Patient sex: F
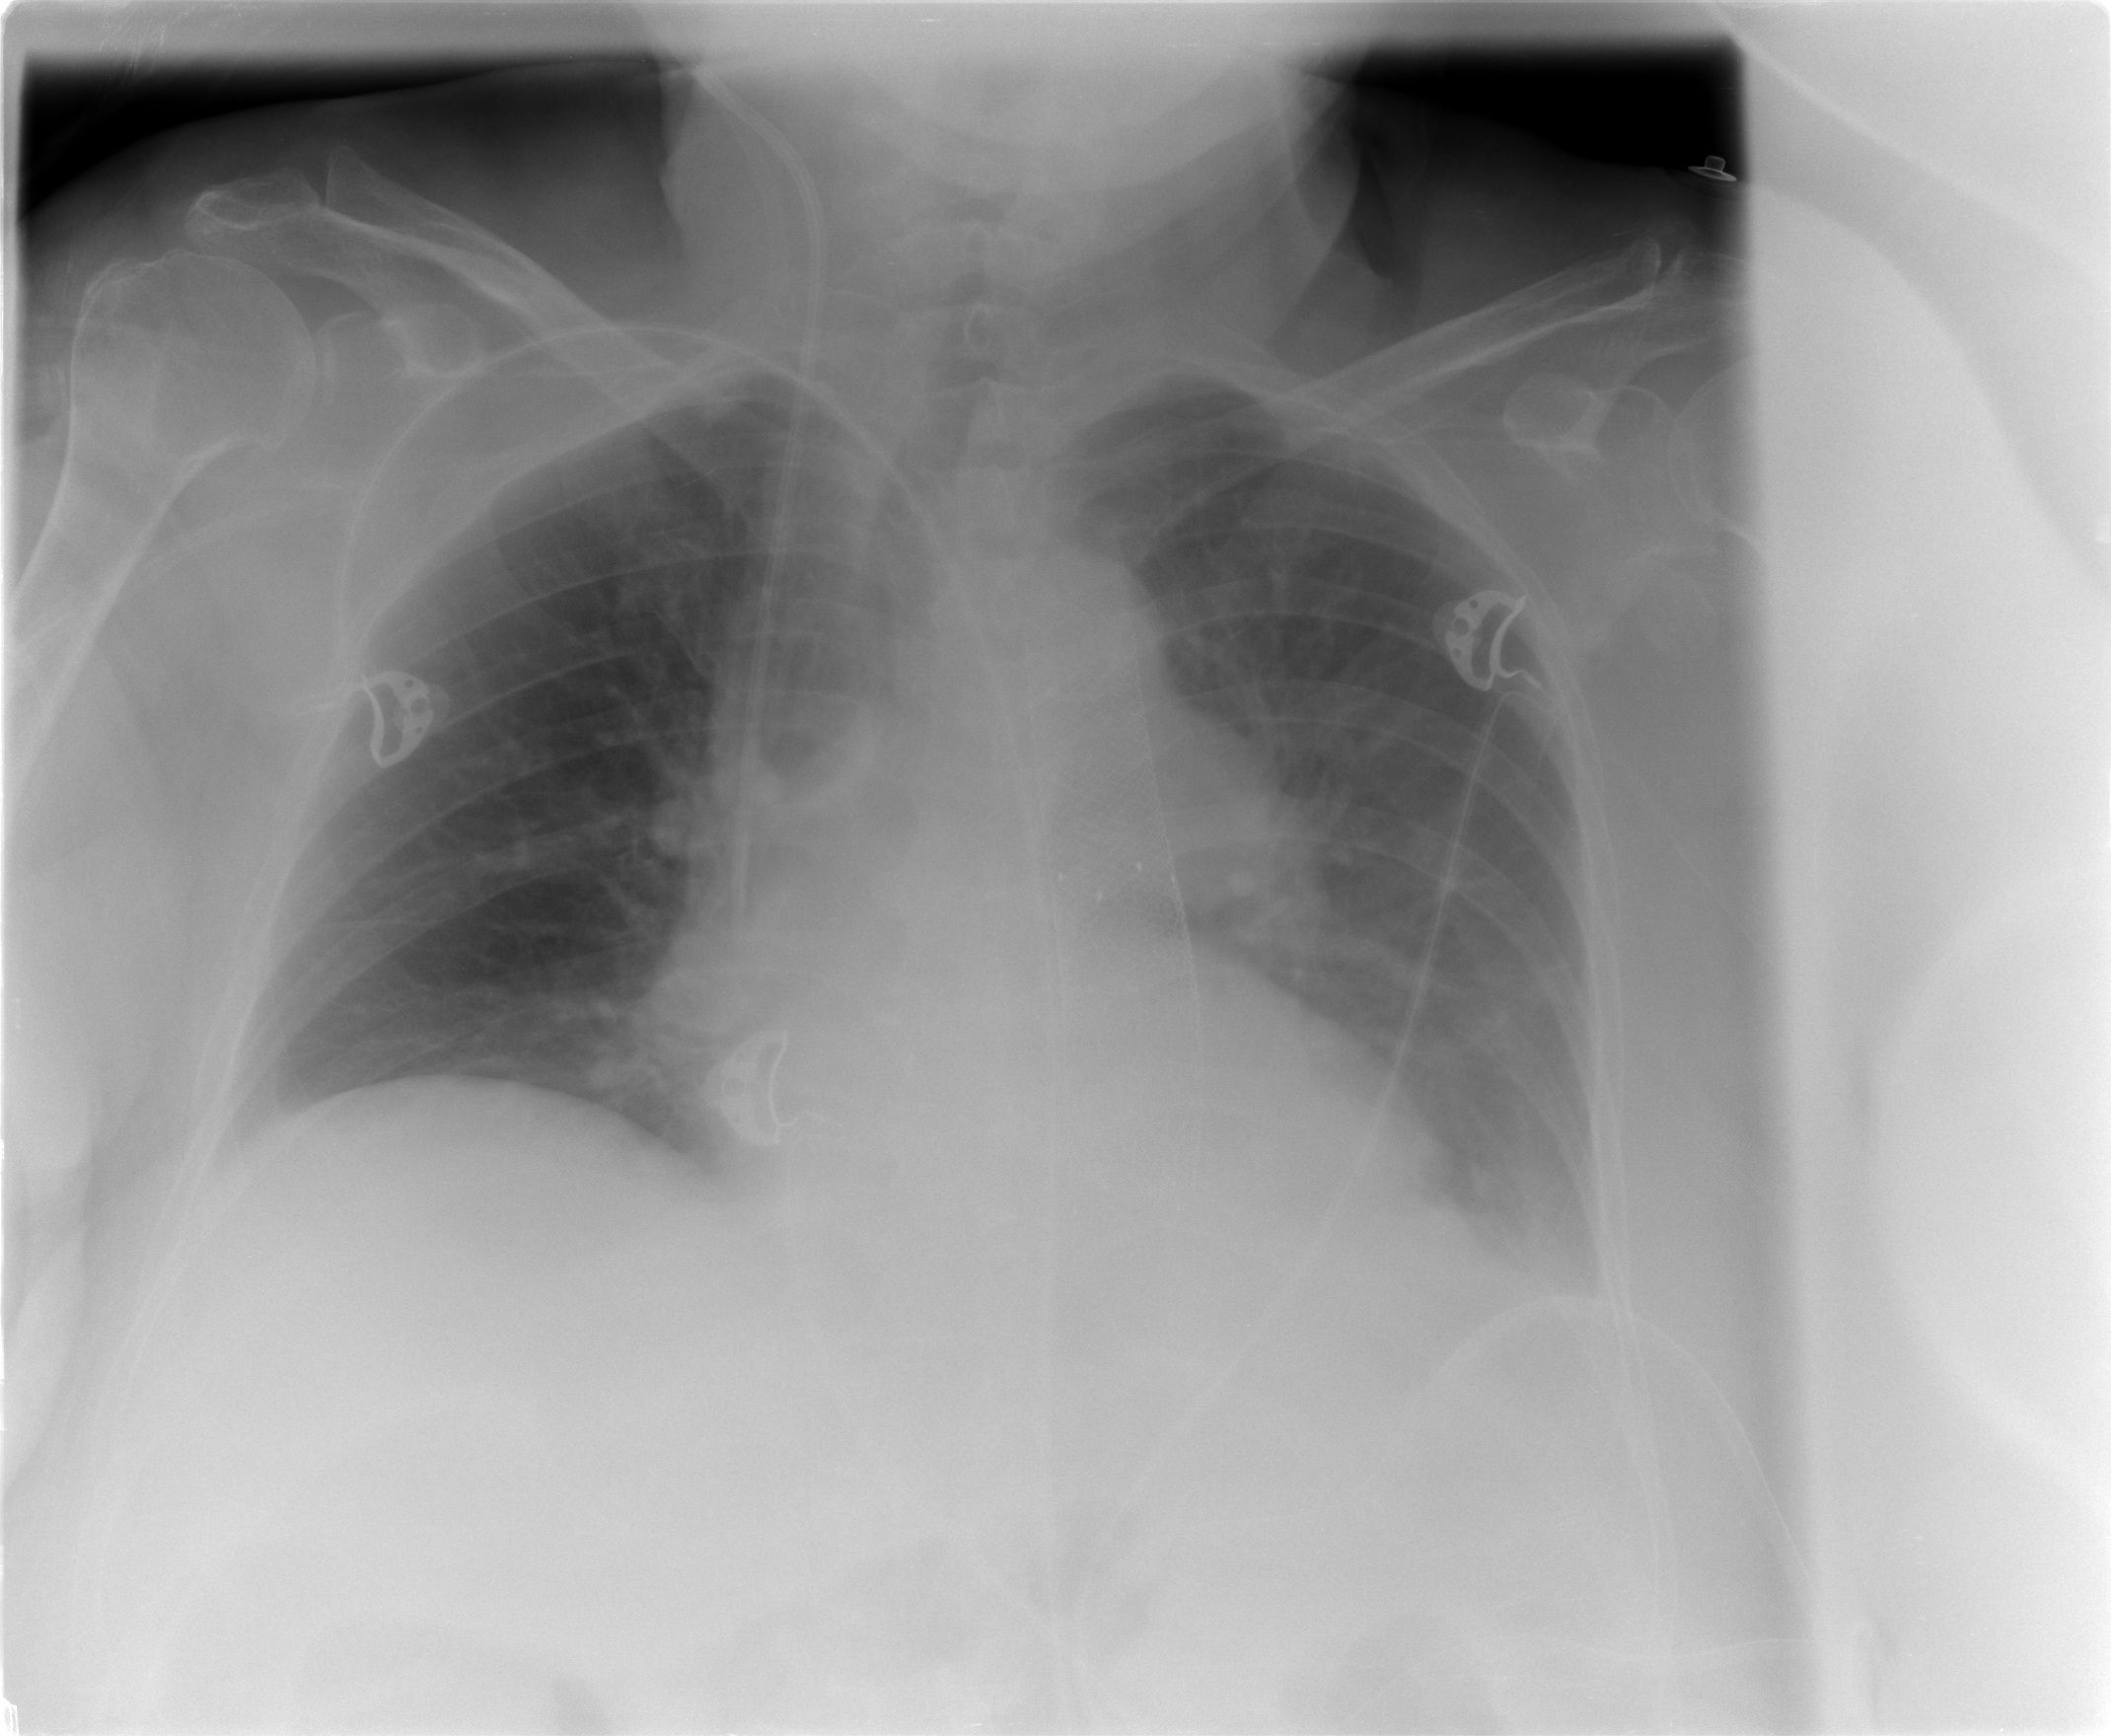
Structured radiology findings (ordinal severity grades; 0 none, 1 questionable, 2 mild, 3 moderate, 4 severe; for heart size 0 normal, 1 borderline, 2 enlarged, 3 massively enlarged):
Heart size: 0
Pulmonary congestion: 0
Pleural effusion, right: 0
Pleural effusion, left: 2
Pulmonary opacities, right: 0
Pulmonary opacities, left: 0
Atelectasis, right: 0
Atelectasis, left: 2